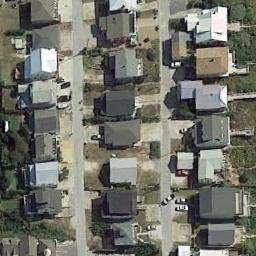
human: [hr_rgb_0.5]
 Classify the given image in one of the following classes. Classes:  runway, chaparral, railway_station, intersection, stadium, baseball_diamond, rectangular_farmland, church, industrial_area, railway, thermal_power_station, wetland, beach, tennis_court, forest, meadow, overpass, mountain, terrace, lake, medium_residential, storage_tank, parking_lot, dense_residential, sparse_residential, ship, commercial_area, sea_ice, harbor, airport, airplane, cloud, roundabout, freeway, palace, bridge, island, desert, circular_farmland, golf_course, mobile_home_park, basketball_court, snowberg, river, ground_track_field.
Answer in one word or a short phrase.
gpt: dense_residential